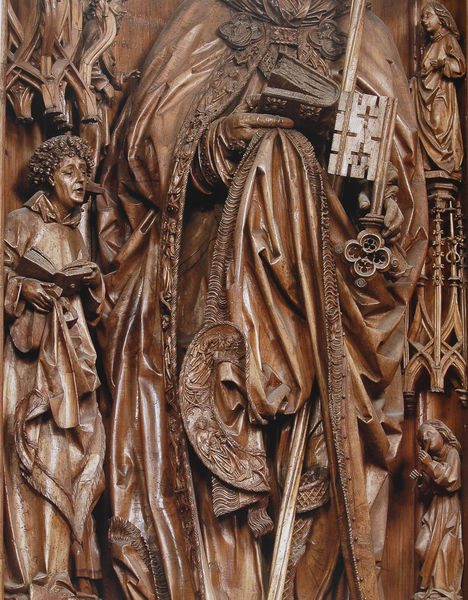
Titel: Hochaltar, Mittelschrein, Gewanddetail des hl. Petrus und hl. Stephanus
Künstler: Meister des heiligen Christophorus
Standort: Kefermarkt  (Oberösterreich)
Institution: St. Wolfgang
Schlagwörter: gott, hand, haut, kopf, mann, schatten, umhang, menschen, ausschnitt, braun, finger, frau, haar, holz, licht, männer, schmuck, säule, ornament, alt, bart, arm, bibel, falten, gesicht, hände, kirche, schlank, figur, gewand, gold, haare, mantel, stoff, kind, saum, gotik, locke, locken, engel, skulptur, statue, relief, holzschnitt, bücher, fahne, flagge, figuren, falte, detail, verzierung, faltenwurf, plastik, junge, foto, fotografie, photographie, buch, vergoldet, kreuz, religion, dom, groß, schnitt, schwert, kardinal, beten, gebet, statuette, altar, hochaltar, kathedrale, schnitzerei, photo, zickzack, prister, skulpturen, statuen, sänger, farbfoto, priester, religiös, mönch, baldachin, heiliger, eiche, bedeutungsperspektive, heilige, schlüssel, gefasst, filigran, heilig, petrus, schrein, aufnahme, schließe, geschnitzt, schnitzwerk, gewandfalten, schlüsselbart, testament, aufsatz, heiligenbild, kleeblatt, bekrönung, vierpaß, kiche, gesprenge, athedrale, altaraufsatz, schnitzaltar, schnitzkunst, stifter, stoss, flügelaltar, lupfen, hochheben, figürchen, riemenschneider, holzschnitzerei, veit stoss, holzschnitzkunst, männlein, detailschnitzaltar, haaare, lcoke, mantelschließe, paß, veit, paulus, kleiner mann, ausschntt, hlzschnitt, schnitzereir, baulus, bortte, tillamnn